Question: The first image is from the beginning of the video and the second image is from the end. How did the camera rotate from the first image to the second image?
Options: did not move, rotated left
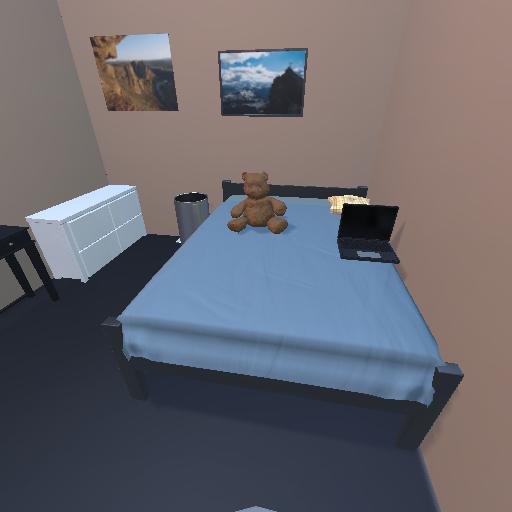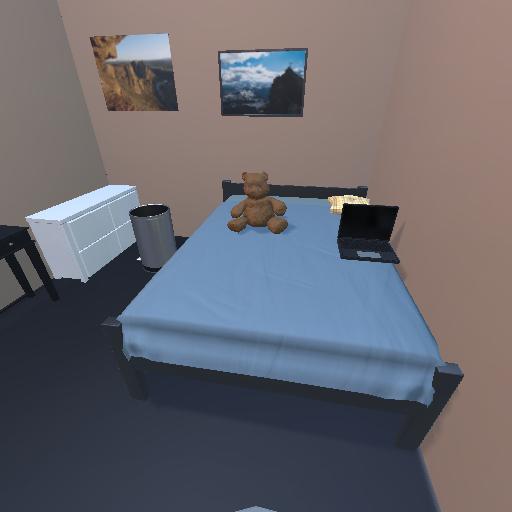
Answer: did not move